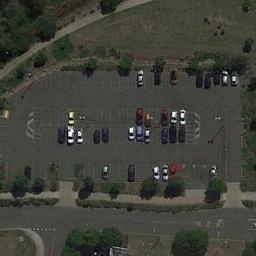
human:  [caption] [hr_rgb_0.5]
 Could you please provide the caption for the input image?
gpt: Seven rows of cars were parked in the parking lot .

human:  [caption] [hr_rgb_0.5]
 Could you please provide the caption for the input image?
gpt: The parking lot is next to the grass .

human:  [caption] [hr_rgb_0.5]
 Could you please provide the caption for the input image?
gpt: The parking lot has some parked cars but lots of parking spaces are still empty .

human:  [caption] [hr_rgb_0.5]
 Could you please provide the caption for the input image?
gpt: There are many trees around the parking lot .

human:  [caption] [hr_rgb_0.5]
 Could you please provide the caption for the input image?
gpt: There are some green trees around the parking lot .